Question: I have a problem with the construction of a Json for Amazon Kinesis.
This json has to have this format:
'''
{
"Records": [
{
"Data": "XzxkYXRhPl8x",
"PartitionKey": "partitionKey1"
},
{
"Data": "f1PxFQo92Afh",
"PartitionKey": "partitionKey2"
},
{
"Data": "Gi4sEdd08HypA",
"PartitionKey": "partitionKey3"
}
],
"StreamName": "exampleStreamName"
}
'''
I use an BeanShell Sampler to create the json as a buffer:
'''
import org.json.JSONArray;
import org.json.JSONObject;
//Dichiarazione variabili
int timestampValue=(${startTime}+${i}+1);
float current_powerValue=${current_power_1}+${__Random(0,10)};
String idValue=${__threadNum}+"_"+"5";
JSONObject part = new JSONObject();
//Create JSON
part.put("timestamp",timestampValue);
part.put("parent","${__threadNum}");
part.put("id",idValue);
part.put("state","on");
part.put("today_kwh",65);
part.put("current_power",current_powerValue);
part.put("today_on_time",0);
part.put("on_for",0);
part.put("today_standby_time",0);
//ADD json to array
if(${i}%(${bufferSize}*${sample}-1)==0 && ${i}!=0 || ${i}==${totalNumber}-${endOfDb}){
//Add to json variable the last json created
vars.put("json",vars.get("json")+part.toString());
//Make an JSONObject by json variable of jmeter
JSONObject tempArray= new JSONObject(vars.get("json"));
log.info(tempArray.toString());
//Add tempArray into JSONArray so that it adds square brackets
JSONArray records= new JSONArray();
records.put(tempArray);
//Add the second field streamName
JSONObject kinesis = new JSONObject();
kinesis.put("records",records);
kinesis.put("streamName","kinesis");
//save into jsonBuffer
vars.put("jsonBuffer",kinesis.toString());
//restart json variable
vars.put("json","");
}
else{
//add new json into variable so to store it.
vars.put("json", vars.get("json")+part.toString()+",");
}
'''
I use json variable in jmeter to save the json for each iteraction and when the "i" variable respect the if clause then I start to create the json structure.
So I add the last json to the jmeter variable, then I create a JSONObject to store this json but when i do this it store only one json (because it is an object).
Unfortunately if I store in a JSONArray it add "" because read the variable json as a string.
The best solution would be use only JSONObject and JSONArray but how I use the same object for all the iteractions(in jmeter i can't use JSONArray)
This is my jmx

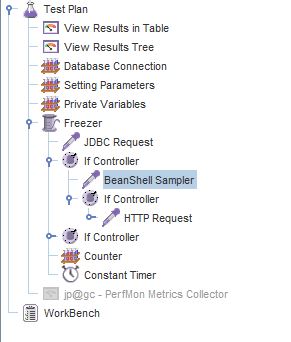
Answer: You could trt with this snippet:
'''
if(${i}%(${bufferSize}*${sample}-1)==0 && ${i}!=0 || ${i}==${totalNumber}-${endOfDb}){
vars.put("json",vars.get("json")+part.toString());
JSONArray records= new JSONArray("["+vars.get("json")+"]");
log.info(records.toString());
//records.put(tempArray);
JSONObject kinesis = new JSONObject();
kinesis.put("records",records);
kinesis.put("streamName","kinesis");
vars.put("jsonBuffer",kinesis.toString());
vars.put("json","");
}
'''